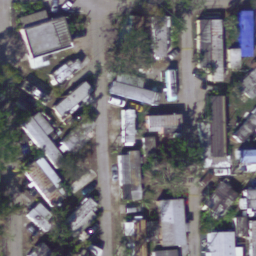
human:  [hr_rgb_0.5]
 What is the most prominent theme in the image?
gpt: mobile home park